Question: I have a bat file that is using the 'bcp' command to execute a stored procedure to a delimited file. When manually running the bat file, I get the following errors:

I'm using the '-T' parameter as I log into the database with Windows Authentication. Is there a setting I may need to change to fix this error?
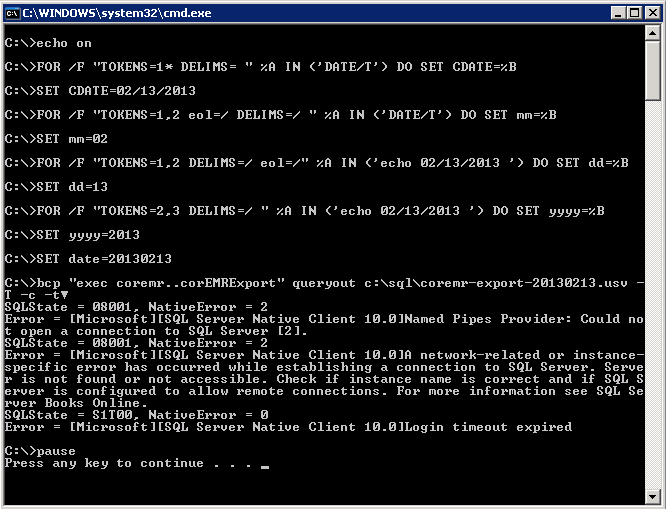
Answer: The '-S [DATABASE HOST NAME]' argument needed to be passed to the 'bcp' command.